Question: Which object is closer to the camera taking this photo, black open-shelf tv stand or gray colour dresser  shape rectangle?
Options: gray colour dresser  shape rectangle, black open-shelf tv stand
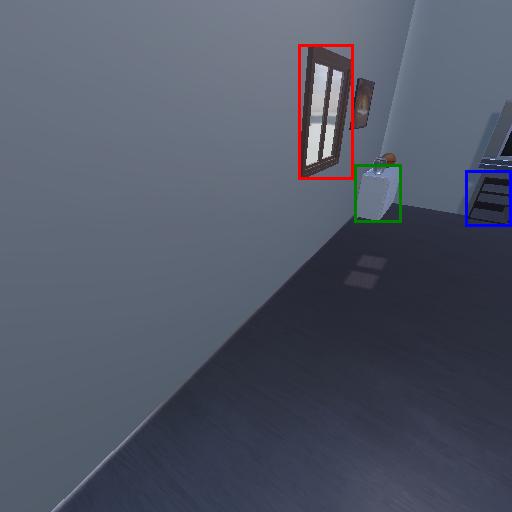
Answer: gray colour dresser  shape rectangle